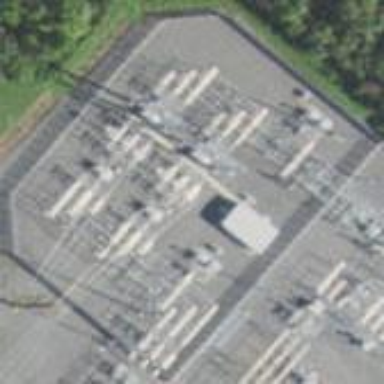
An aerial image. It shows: Transmission-level power substation.